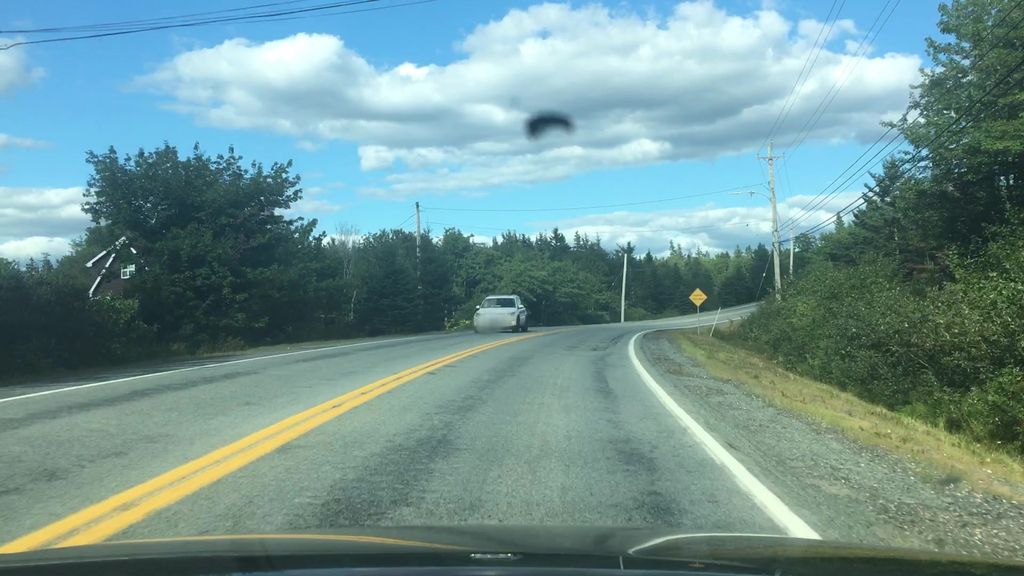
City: halifax